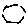
Label: hexagon